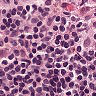
Metastatic tissue present: no